Field crop: tomato
Growth stage: 2
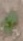
Species: solanum